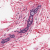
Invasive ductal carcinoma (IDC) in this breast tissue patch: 0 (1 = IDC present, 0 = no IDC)